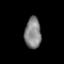
Tissue: prostate
Cell type: T cells
Senescence score: 0.7406
Nuclear area (px): 500
Mean DAPI intensity: 132.38